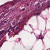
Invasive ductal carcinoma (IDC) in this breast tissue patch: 0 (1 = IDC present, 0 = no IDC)